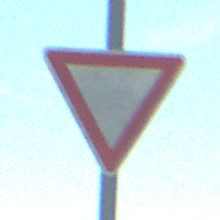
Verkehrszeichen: VorfahrtGewaehren
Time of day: Midday
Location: Outdoor (Special)
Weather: PartlyCloudy
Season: NotSpecified
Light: Natural